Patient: sex F, age 31
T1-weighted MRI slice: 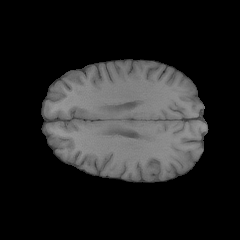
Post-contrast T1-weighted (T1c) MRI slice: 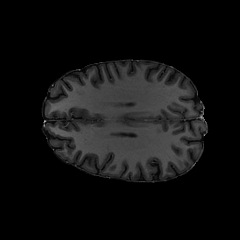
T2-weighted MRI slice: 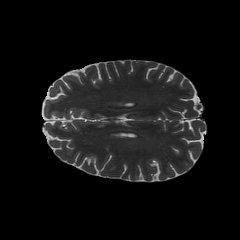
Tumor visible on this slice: no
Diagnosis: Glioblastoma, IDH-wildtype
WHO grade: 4